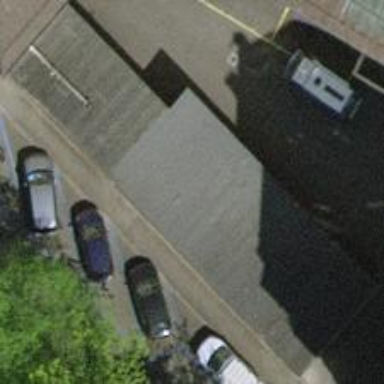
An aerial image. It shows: Group of garages.